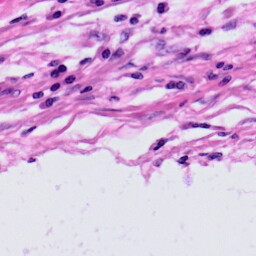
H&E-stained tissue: Skin